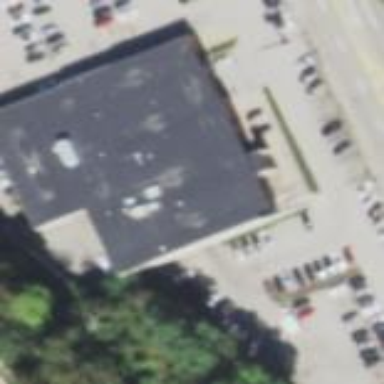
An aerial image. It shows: Retail building that houses car shop.